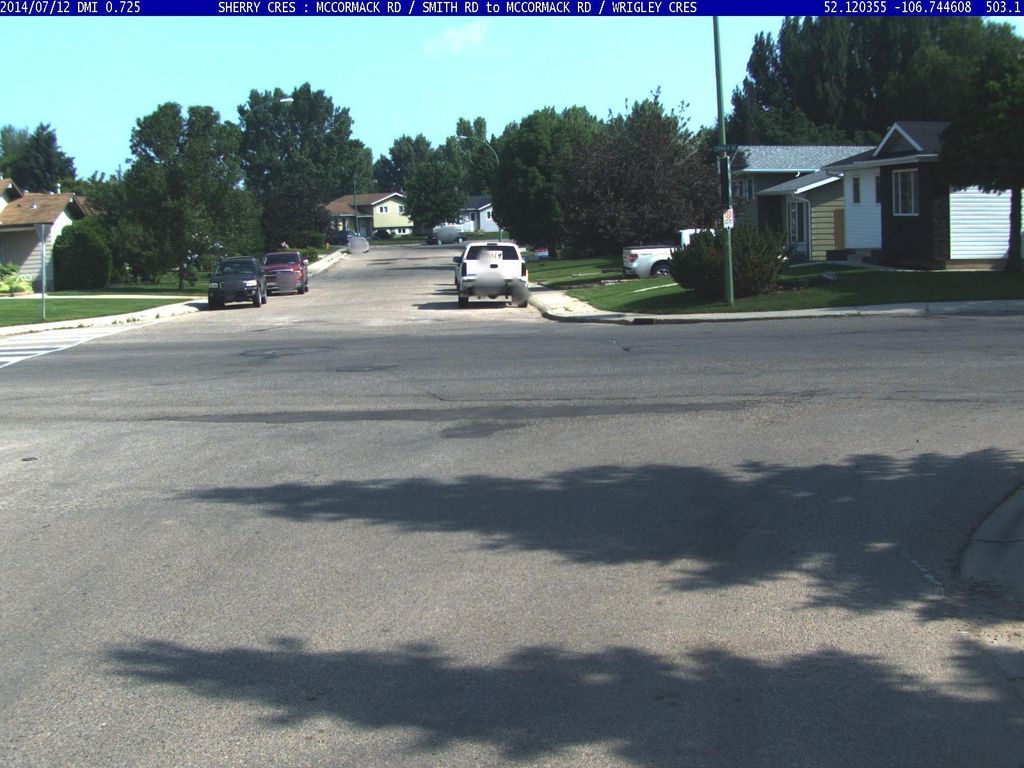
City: saskatoon